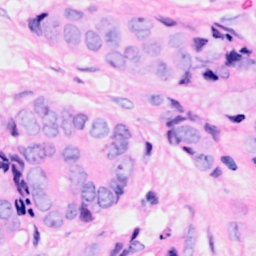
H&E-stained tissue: Breast